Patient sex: F
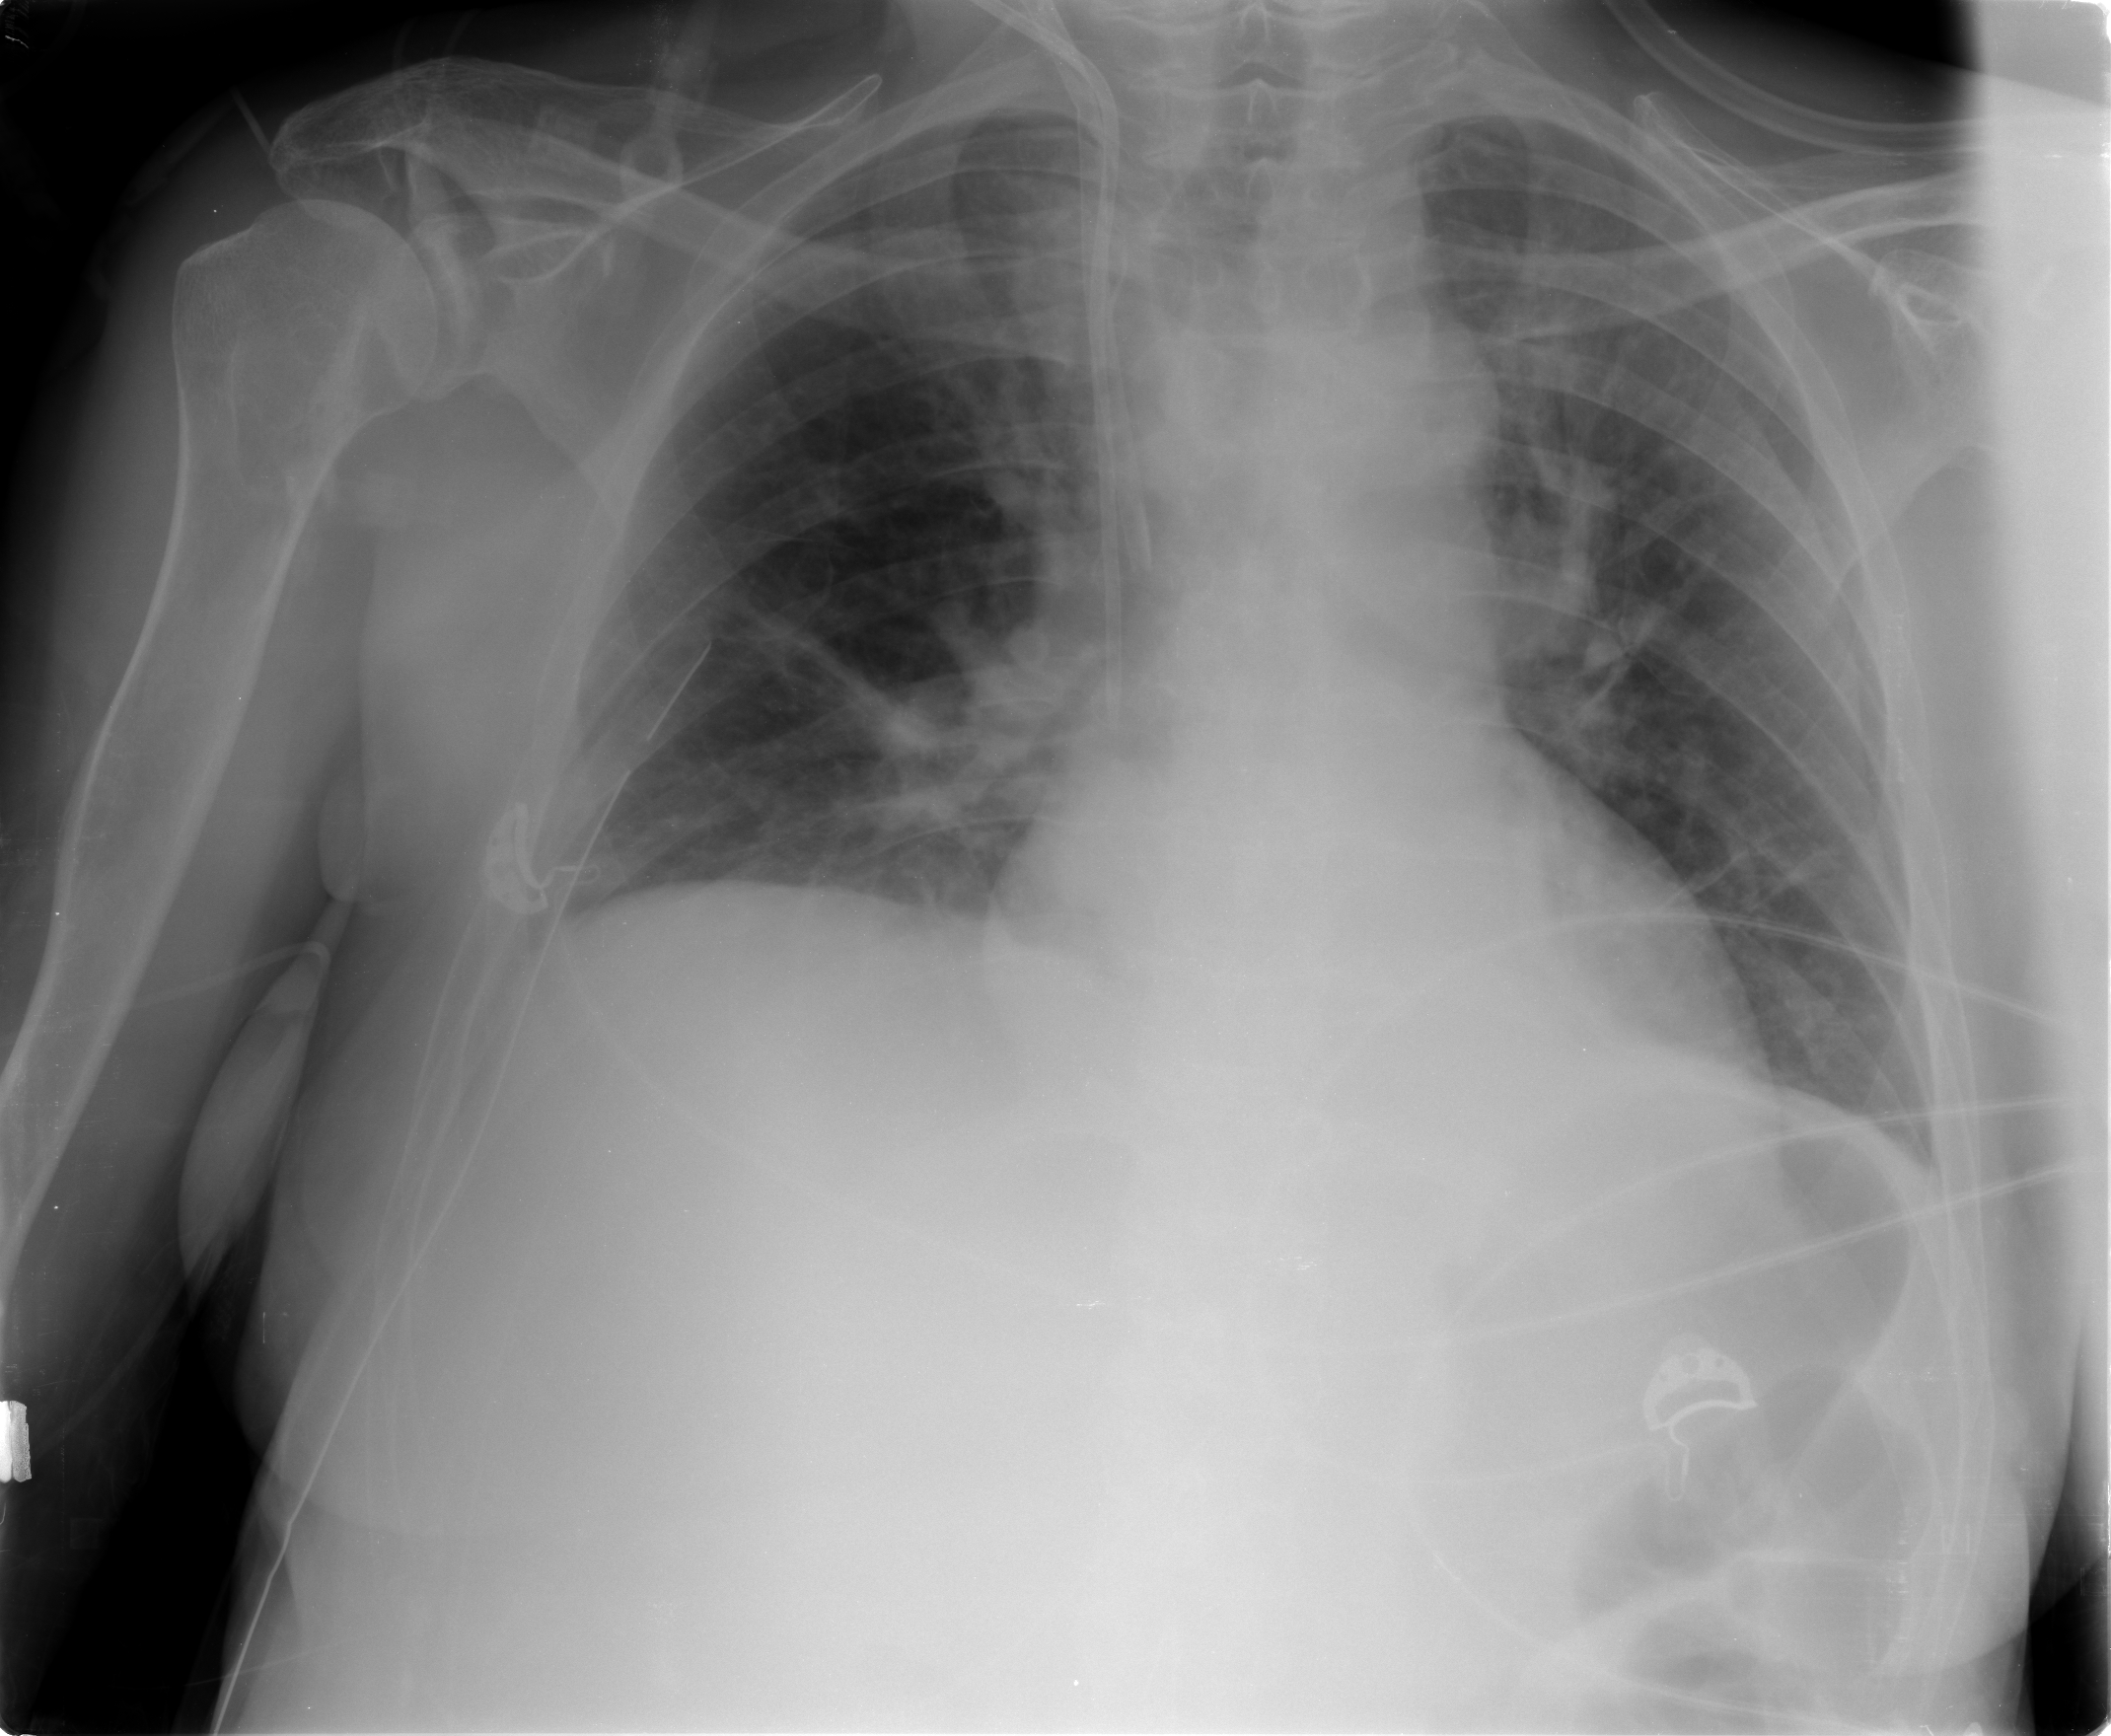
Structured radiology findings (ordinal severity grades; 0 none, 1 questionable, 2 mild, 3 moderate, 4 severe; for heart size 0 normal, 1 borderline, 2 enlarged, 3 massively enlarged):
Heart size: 0
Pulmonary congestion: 2
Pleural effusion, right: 0
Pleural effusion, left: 0
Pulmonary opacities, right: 0
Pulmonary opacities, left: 0
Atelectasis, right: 2
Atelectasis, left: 2